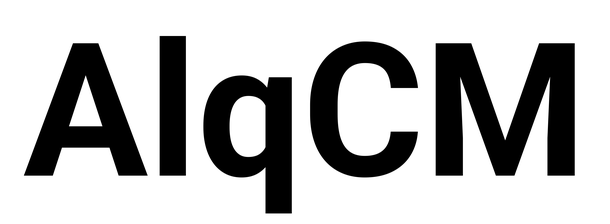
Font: Roboto_Bold